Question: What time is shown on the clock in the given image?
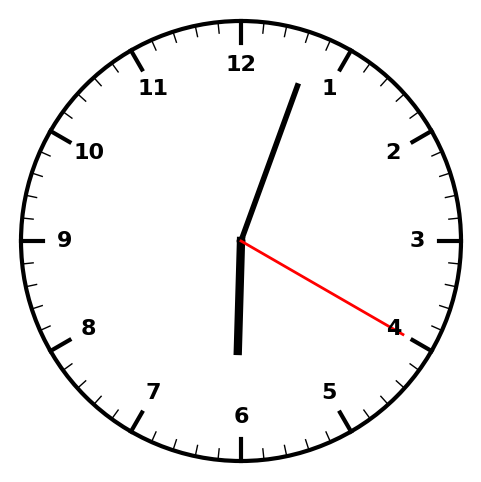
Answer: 06:03:20